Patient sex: M
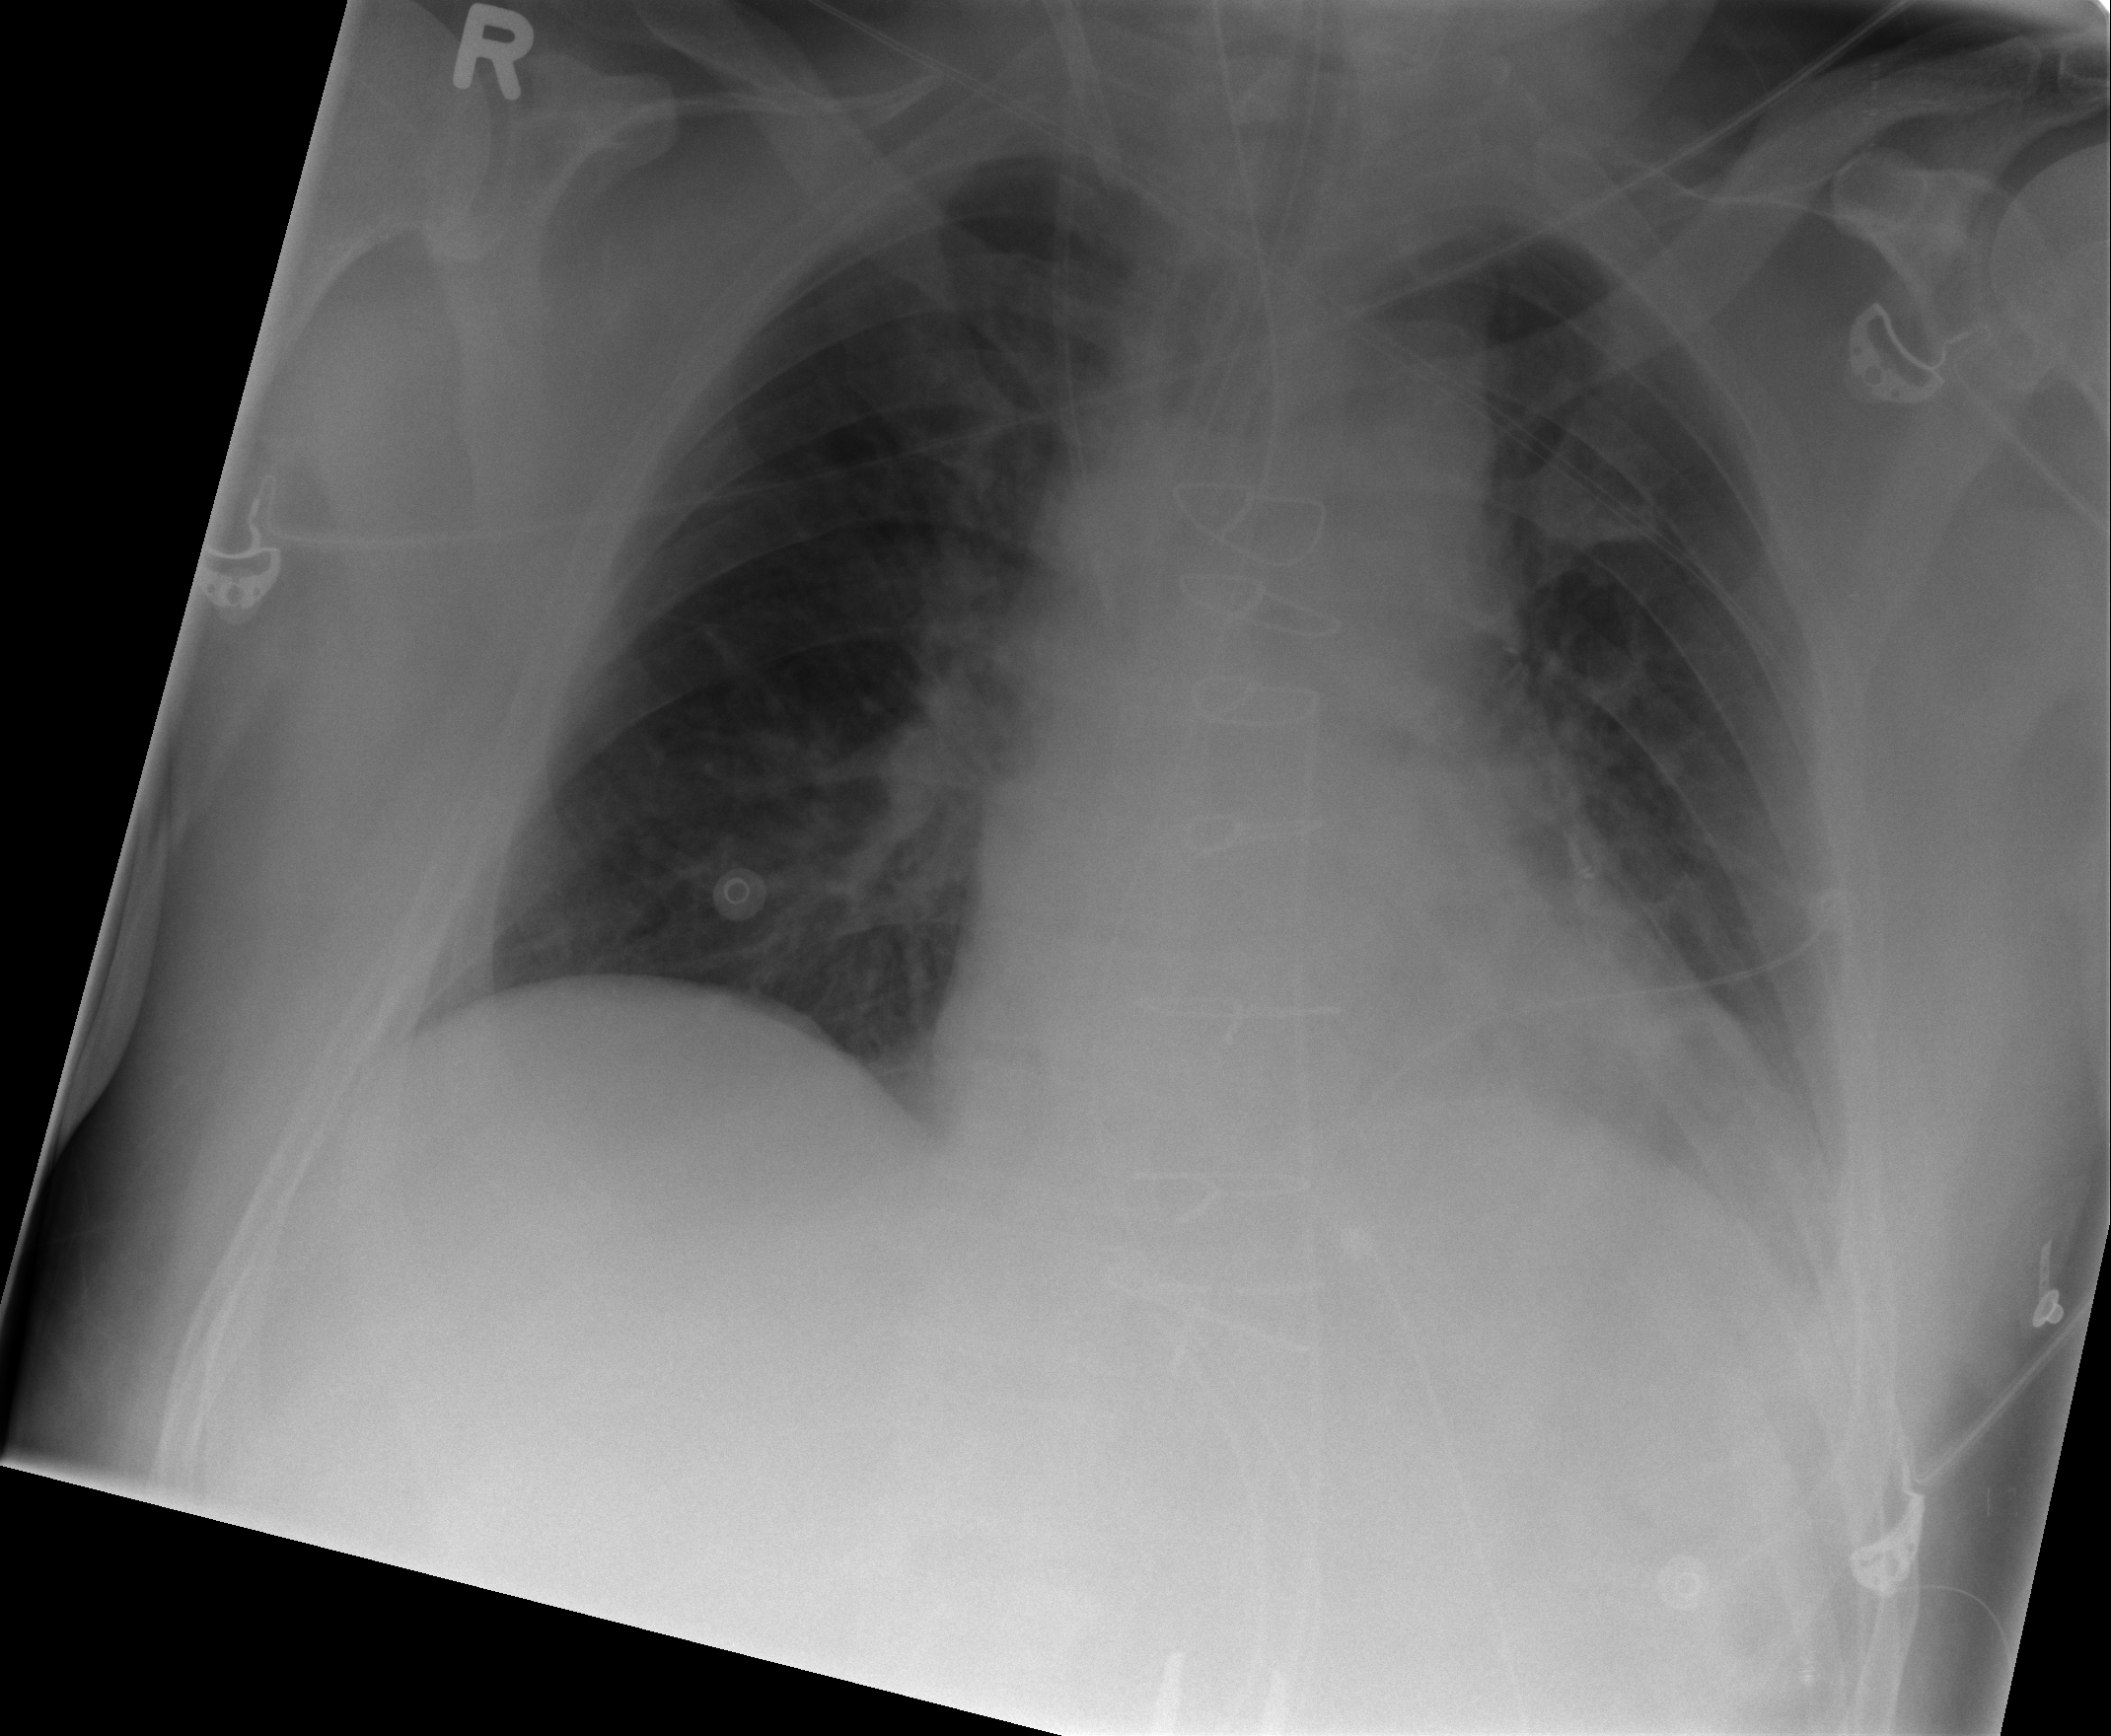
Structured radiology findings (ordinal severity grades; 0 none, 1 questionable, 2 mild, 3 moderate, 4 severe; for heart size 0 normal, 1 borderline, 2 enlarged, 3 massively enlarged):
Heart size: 2
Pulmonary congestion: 0
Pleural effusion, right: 0
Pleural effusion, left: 1
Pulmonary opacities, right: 0
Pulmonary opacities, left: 0
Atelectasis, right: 0
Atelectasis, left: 1